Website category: university
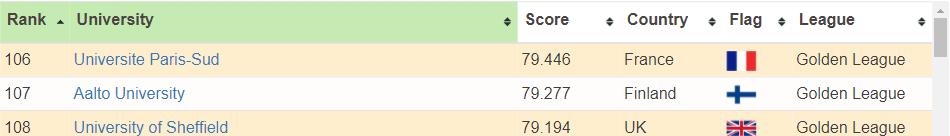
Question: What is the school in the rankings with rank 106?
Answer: Universite Paris-Sud

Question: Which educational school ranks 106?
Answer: Universite Paris-Sud

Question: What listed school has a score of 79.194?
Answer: University of Sheffield

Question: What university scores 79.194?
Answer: University of Sheffield

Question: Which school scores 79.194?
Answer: University of Sheffield

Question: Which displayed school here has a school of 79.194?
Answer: University of Sheffield

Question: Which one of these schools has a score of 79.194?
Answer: University of Sheffield

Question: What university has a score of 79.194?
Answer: University of Sheffield

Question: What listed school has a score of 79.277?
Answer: Aalto University

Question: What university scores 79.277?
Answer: Aalto University

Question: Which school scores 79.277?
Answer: Aalto University

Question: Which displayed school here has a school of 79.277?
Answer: Aalto University

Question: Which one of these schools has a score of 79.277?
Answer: Aalto University

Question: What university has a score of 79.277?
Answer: Aalto University

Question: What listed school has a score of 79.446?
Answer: Universite Paris-Sud

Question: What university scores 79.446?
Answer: Universite Paris-Sud

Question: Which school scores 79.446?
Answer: Universite Paris-Sud

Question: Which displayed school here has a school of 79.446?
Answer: Universite Paris-Sud

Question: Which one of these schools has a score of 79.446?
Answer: Universite Paris-Sud

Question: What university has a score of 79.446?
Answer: Universite Paris-Sud

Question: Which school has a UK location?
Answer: University of Sheffield

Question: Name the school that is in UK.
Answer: University of Sheffield

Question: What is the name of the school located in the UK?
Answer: University of Sheffield

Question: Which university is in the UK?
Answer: University of Sheffield

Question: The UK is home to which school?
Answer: University of Sheffield

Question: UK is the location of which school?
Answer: University of Sheffield

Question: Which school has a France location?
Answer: Universite Paris-Sud

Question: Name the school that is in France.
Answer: Universite Paris-Sud

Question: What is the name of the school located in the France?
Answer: Universite Paris-Sud

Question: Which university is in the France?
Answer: Universite Paris-Sud

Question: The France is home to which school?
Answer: Universite Paris-Sud

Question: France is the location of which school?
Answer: Universite Paris-Sud

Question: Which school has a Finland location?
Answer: Aalto University

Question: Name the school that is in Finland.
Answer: Aalto University

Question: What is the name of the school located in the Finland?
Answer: Aalto University

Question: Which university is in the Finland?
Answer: Aalto University

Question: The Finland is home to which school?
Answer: Aalto University

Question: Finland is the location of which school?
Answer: Aalto University